Question: I'm trying to simply draw some text with a stroke and then apply a drop shaddow, but the stroke is being applied to drop shadow. How do I prevent this?

'''
// Setup context
CGColorSpaceRef colorSpace = CGColorSpaceCreateDeviceRGB();
CGContextRef context = CGBitmapContextCreate(NULL, w, h, 8, 4 * w, colorSpace, kCGImageAlphaPremultipliedFirst);
// draw photo into context
CGContextDrawImage(context, CGRectMake(0, 0, w, h), img.CGImage);
// Set Text Font
CGContextSelectFont(context, font.fontName.UTF8String, fontSize, kCGEncodingMacRoman);
// Set Text Drawing Mode
CGContextSetTextDrawingMode(context, kCGTextFillStroke);
// Set text fill color
CGColorRef tmpColor = color.CGColor;
CGFloat newComponents[4] = {};
memcpy(newComponents, CGColorGetComponents(tmpColor), sizeof(newComponents));
CGContextSetRGBFillColor(context, newComponents[0], newComponents[1], newComponents[2], newComponents[3]);
// Calculate Height
UIFont *testFont = [UIFont fontWithName:font.fontName size:fontSize];
CGSize size = [text sizeWithFont:testFont];
// Setup Font Shadow
CGSize shadowSize = CGSizeMake(6, 6);
CGContextSetShadowWithColor(context, shadowSize, 1.0, [[UIColor darkGrayColor] CGColor]);
// Set Stroke Color
CGContextSetRGBStrokeColor(context, 0, 255, 0, 1);
CGContextSetLineWidth(context, 2.0);
// draw text at location centered based on width.
CGContextShowTextAtPoint(context, (w / 2) - (textWidth / 2), h - size.height, ctext, strlen(ctext));
// Render Bitmap
CGImageRef imageMasked = CGBitmapContextCreateImage(context);
UIImage *returnImage = [UIImage imageWithCGImage:imageMasked];
'''
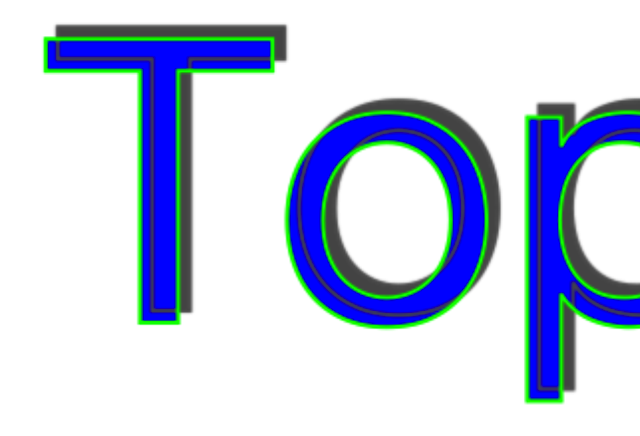
Answer: Because your text drawing mode is 'kCGTextFillStroke', 'CGContextShowTextAtPoint' is first drawing the fill (and generating a shadow for it), and then drawing the stroke (which gets its own shadow).
To fix it, use a <URL>.
Note that it will draw much faster if you use 'CGContextBeginTransparencyLayerWithRect()' and pass in as small a rect as you can.
Alternatively: if it's a good enough approximation, you might consider drawing your text in two steps:
1. fill, with shadow
2. stroke, with no shadow
If your stroke is small, the difference will not be very perceptible, and it will draw considerably faster.